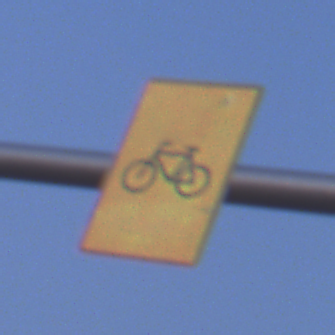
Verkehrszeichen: RadverkehrOhnePfeilsymbol
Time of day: SunriseSunset
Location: Outdoor (Nature)
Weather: Clear
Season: NotSpecified
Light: Natural